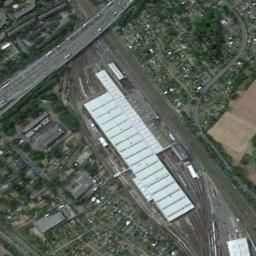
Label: railway_station